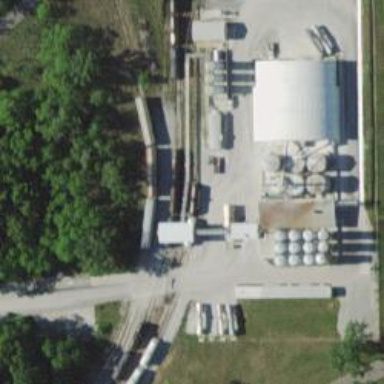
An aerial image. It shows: Rail spur service.